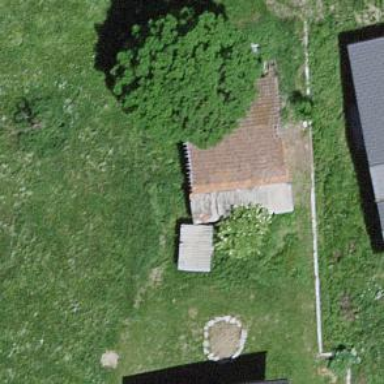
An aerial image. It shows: Simple and straightforward house.